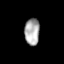
Tissue: lung
Cell type: Others
Senescence score: 0.1777
Nuclear area (px): 394
Mean DAPI intensity: 170.14